Question: When I try to load printer in objective c code the printer view goes out of the screen. Can anybody look into this?
I have tried with delegate methods of UIPrintInteractionController
but presenting the printer controller goes to out of the screen.
This code works properly in ios 12 I want the same printer screen in ios 13
'''
UIPrintInteractionController *printController = [UIPrintInteractionController sharedPrintController];
[printController presentFromRect:self.actionsButton.frame inView:self.view animated:NO
completionHandler:^(UIPrintInteractionController
*printInteractionController, BOOL completed, NSError *error) {
if (completed) {
[self.actionsPopoverController dismissPopoverAnimated:YES];
self.actionsPopoverController = nil;
}
}];
'''

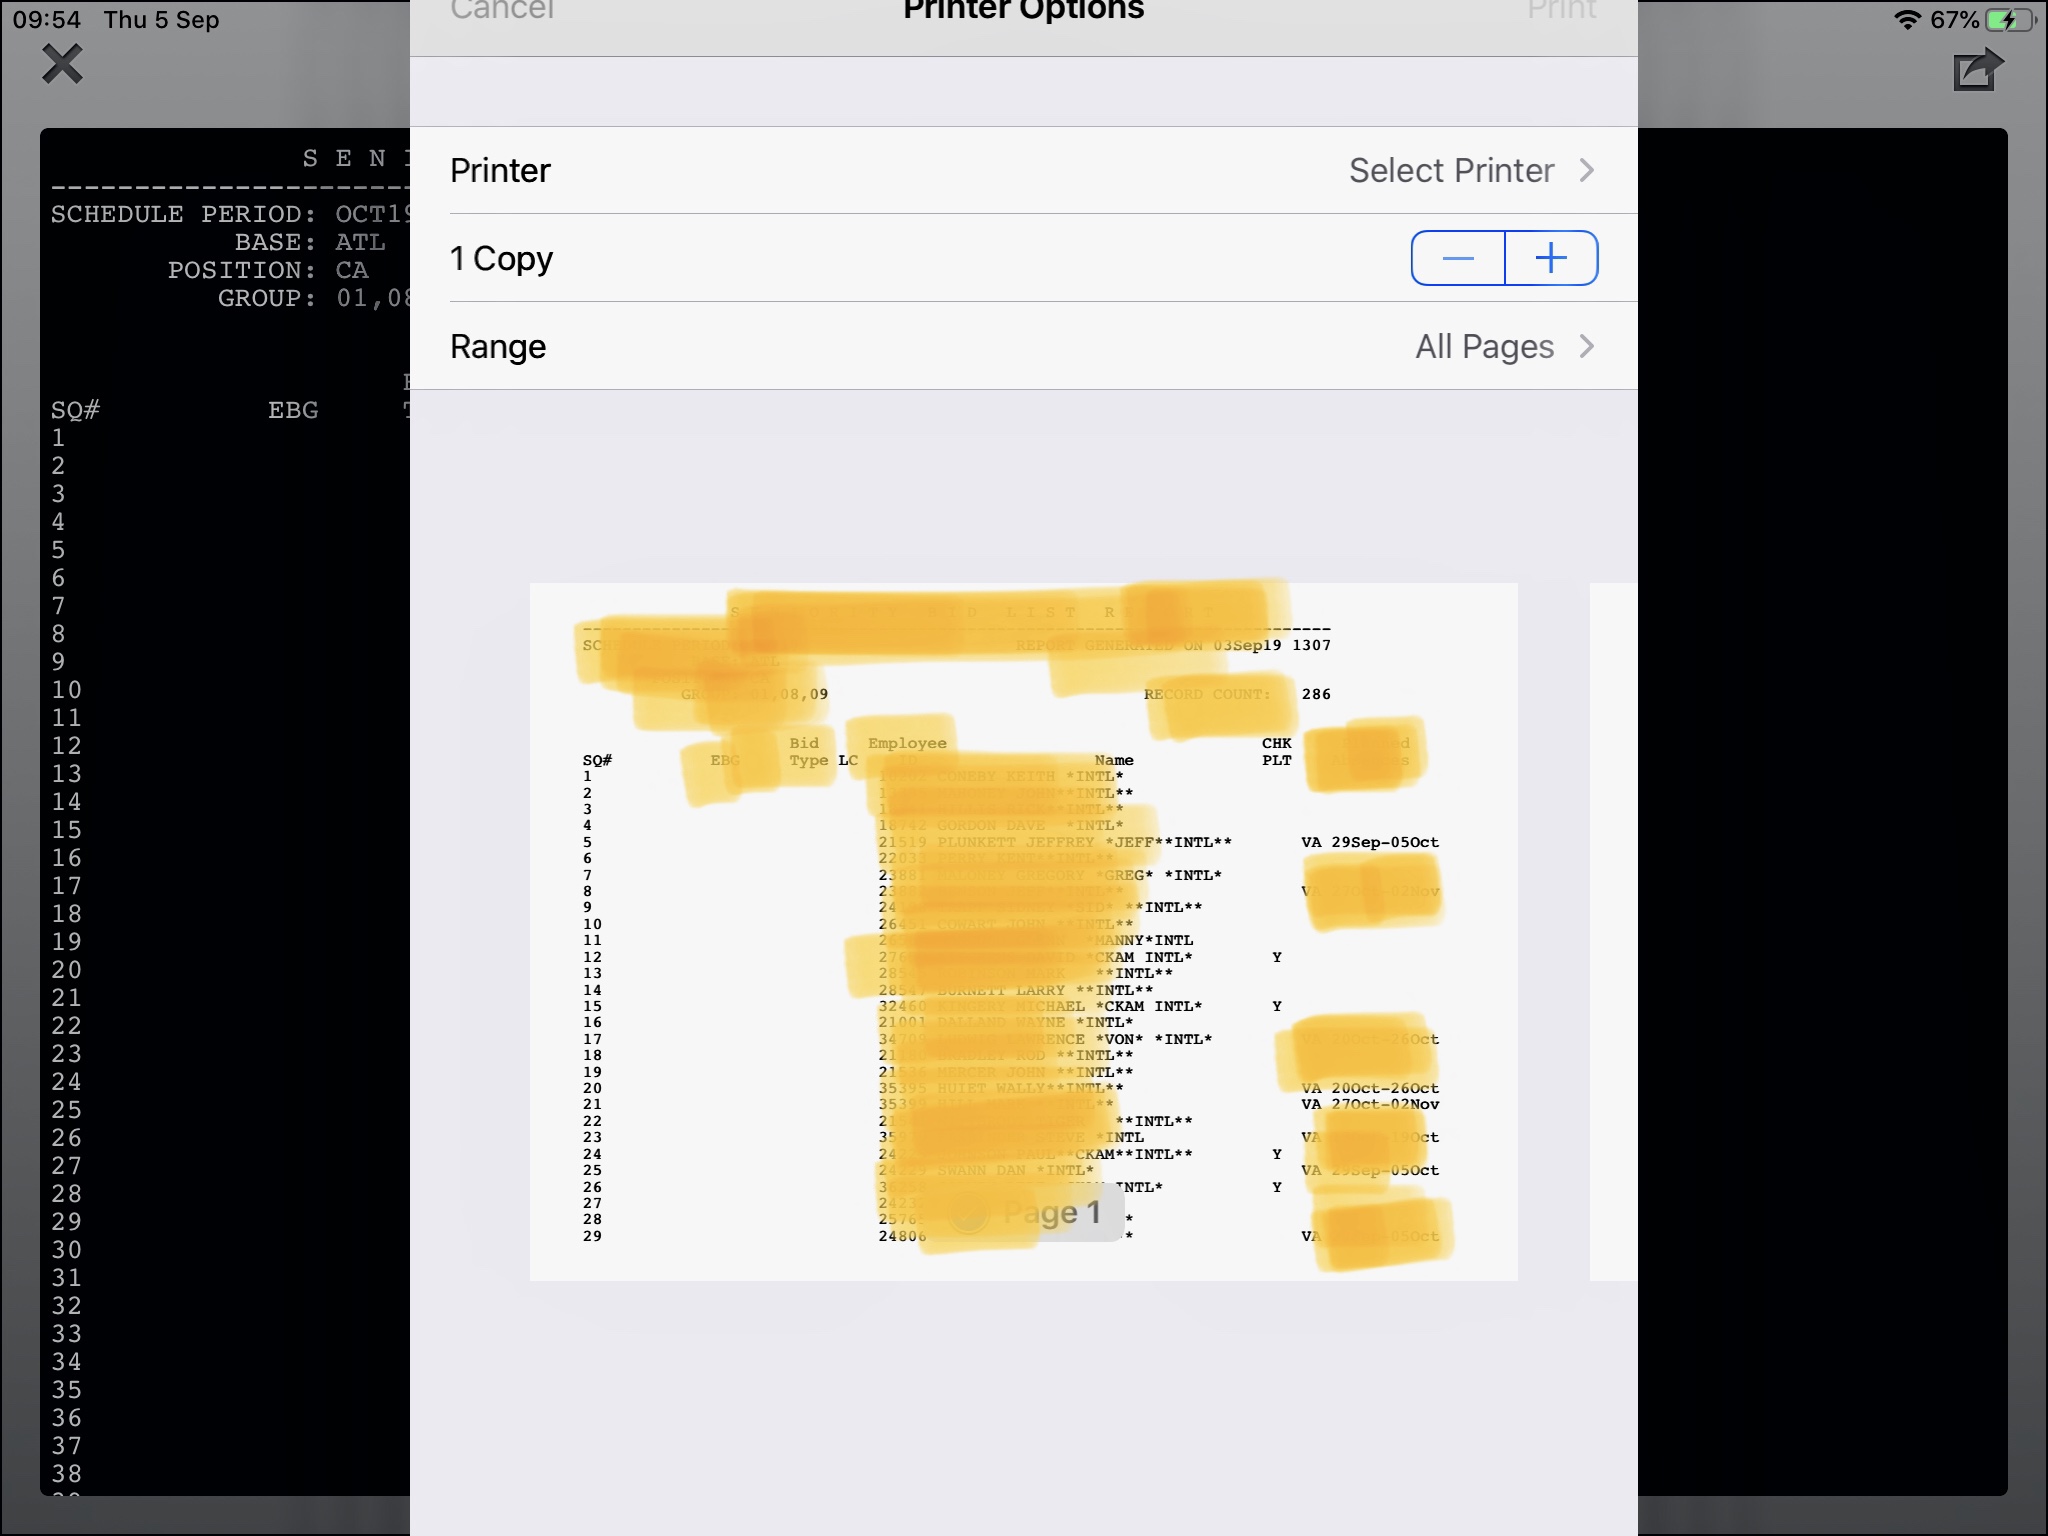
Answer: I have faced the same issue. But this an OS issue for iOS 13. This issue has been . Try to run your code in iOS 13.1 beta